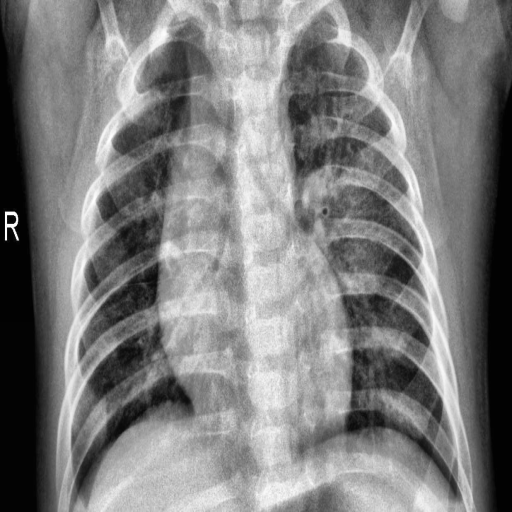
Finding: PNEUMONIA